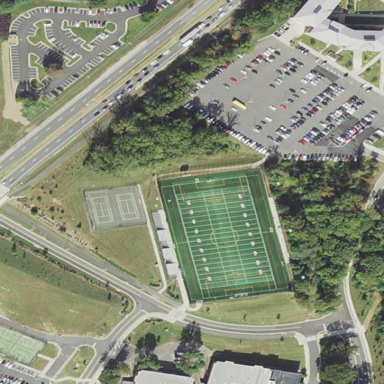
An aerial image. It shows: Turf pitch designated for American football.